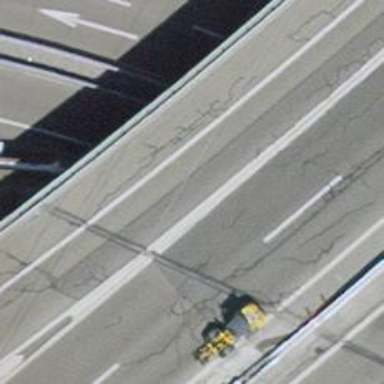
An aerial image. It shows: Asphalt road classified as primary highway.